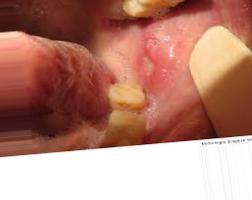
Condition: Mouth Ulcer